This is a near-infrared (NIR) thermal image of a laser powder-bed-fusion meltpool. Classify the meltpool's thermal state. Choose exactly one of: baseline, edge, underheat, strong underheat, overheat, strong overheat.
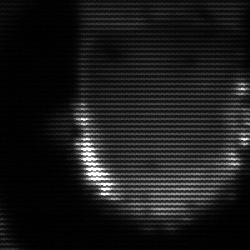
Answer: baseline